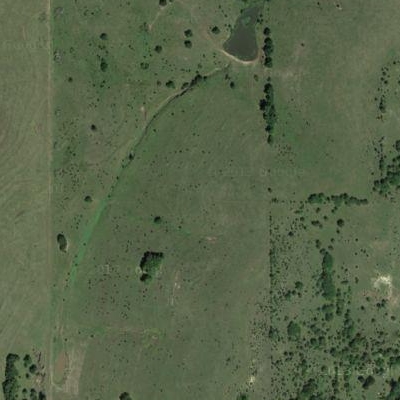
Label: Grass